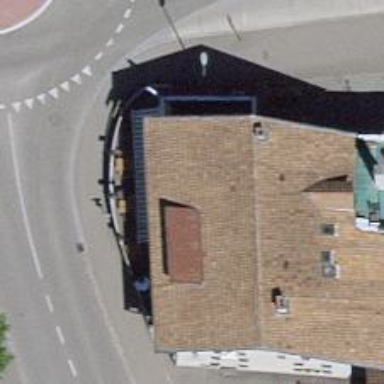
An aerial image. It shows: Cafe.